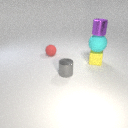
large cyan rubber sphere above small yellow rubber cube